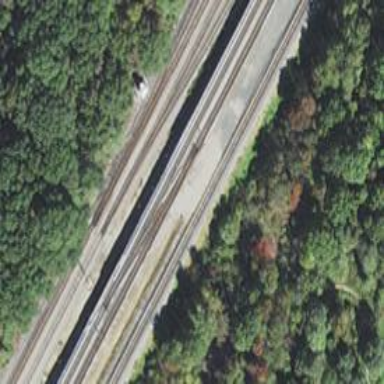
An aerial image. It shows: Electrified rail siding.